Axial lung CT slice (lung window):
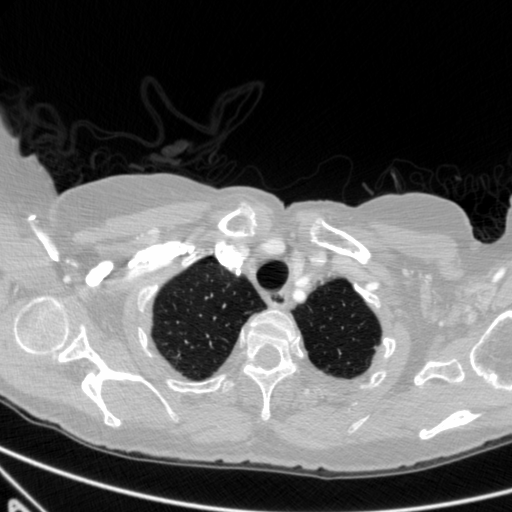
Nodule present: no